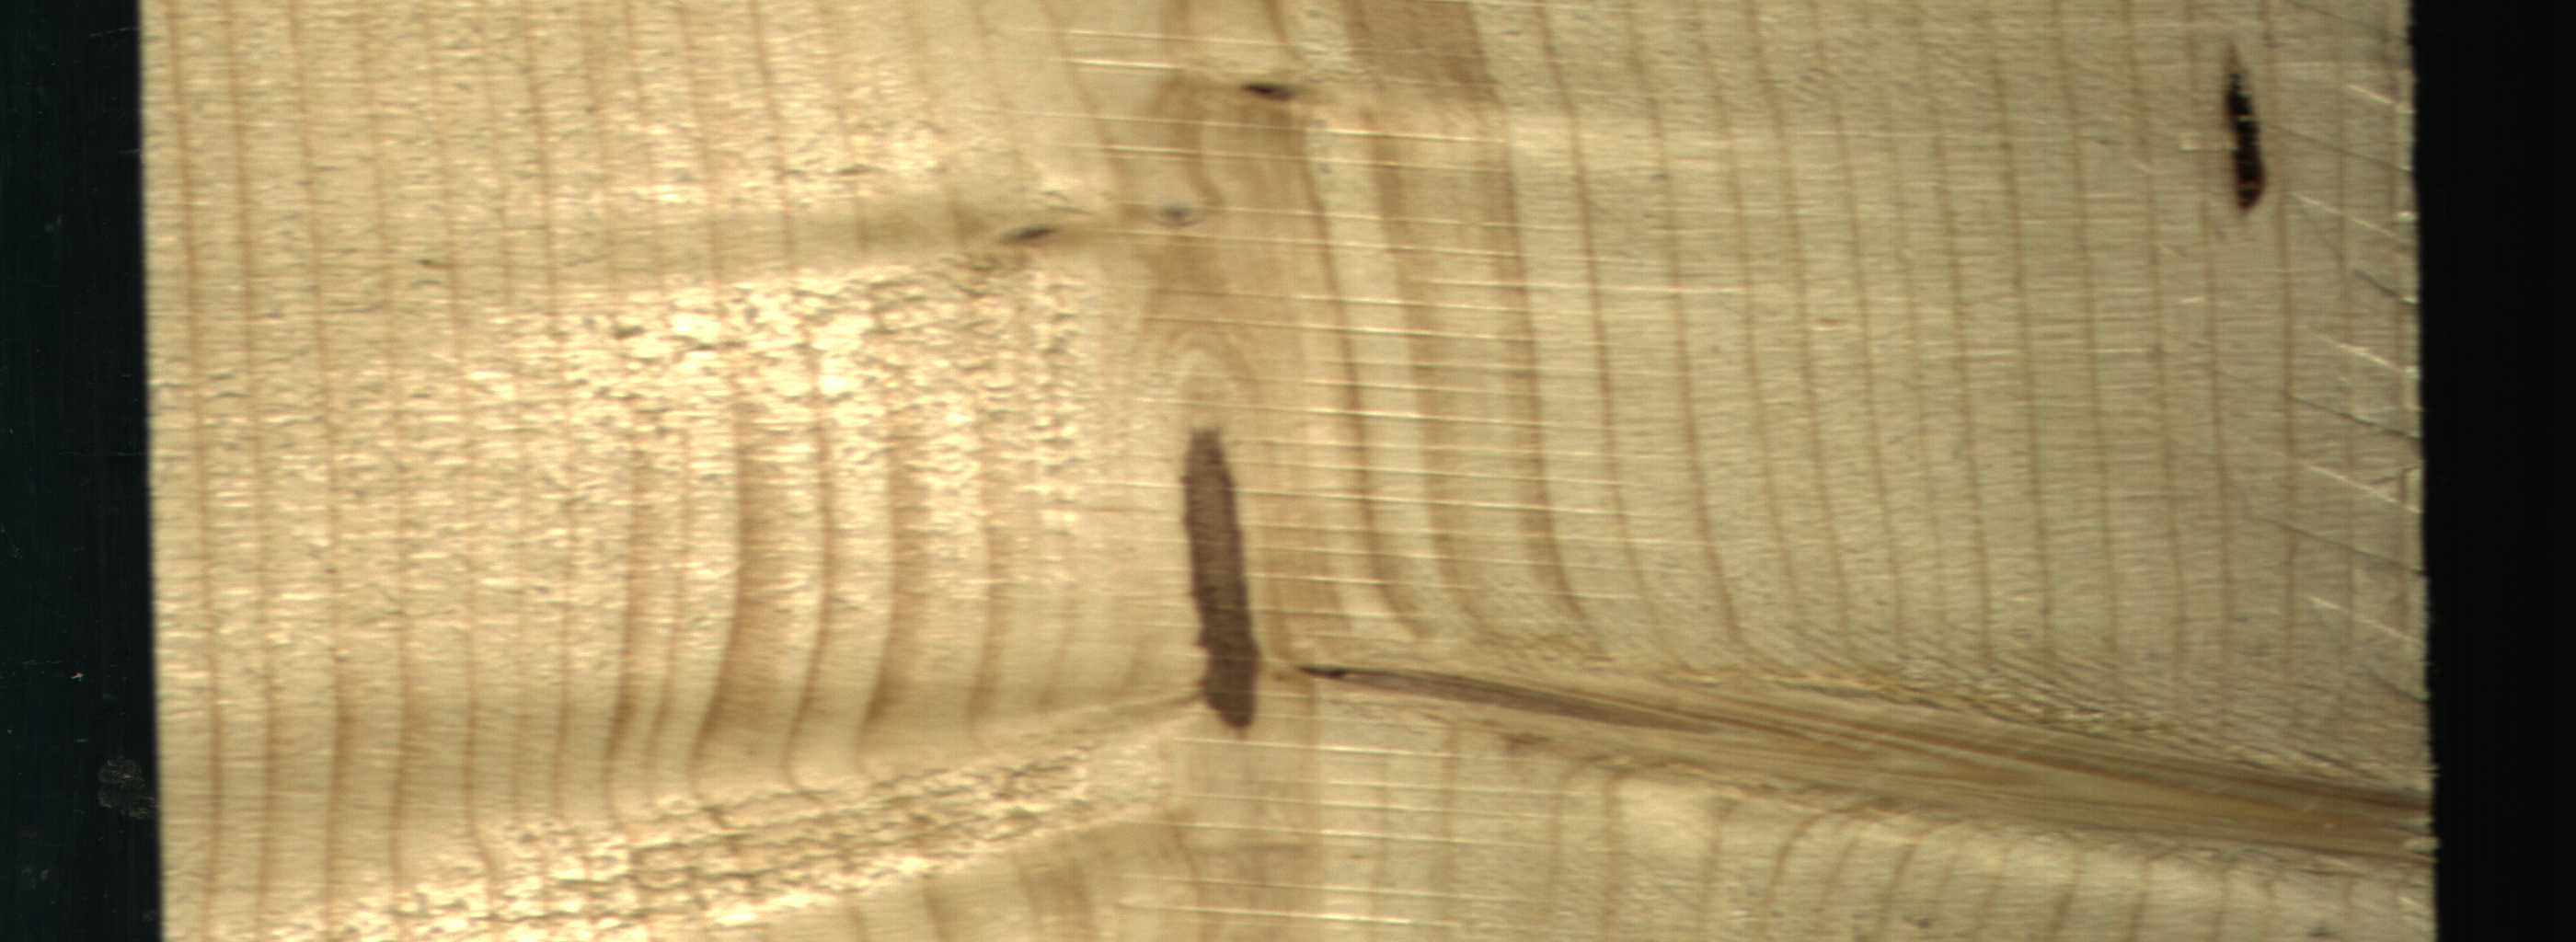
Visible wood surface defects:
resin
Quartzity
Dead_Knot
Live_Knot
Live_Knot
Live_Knot